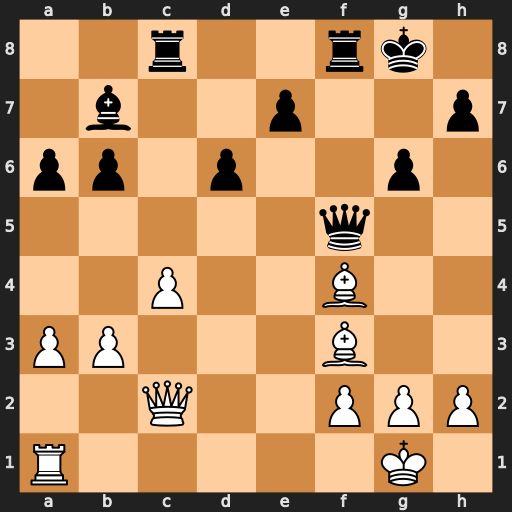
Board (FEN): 2r2rk1/1b2p2p/pp1p2p1/5q2/2P2B2/PP3B2/2Q2PPP/R5K1
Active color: w
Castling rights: -
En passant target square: -
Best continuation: Qxf5 Rxf5 Bxb7 Rc7 Bd5+